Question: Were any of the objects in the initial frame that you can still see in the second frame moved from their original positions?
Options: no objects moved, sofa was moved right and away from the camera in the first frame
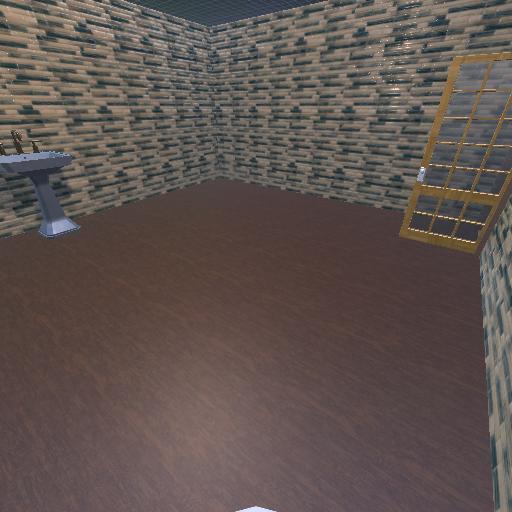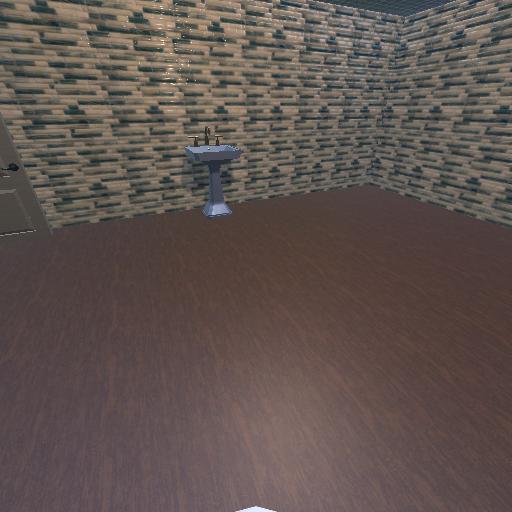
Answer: no objects moved